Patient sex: M
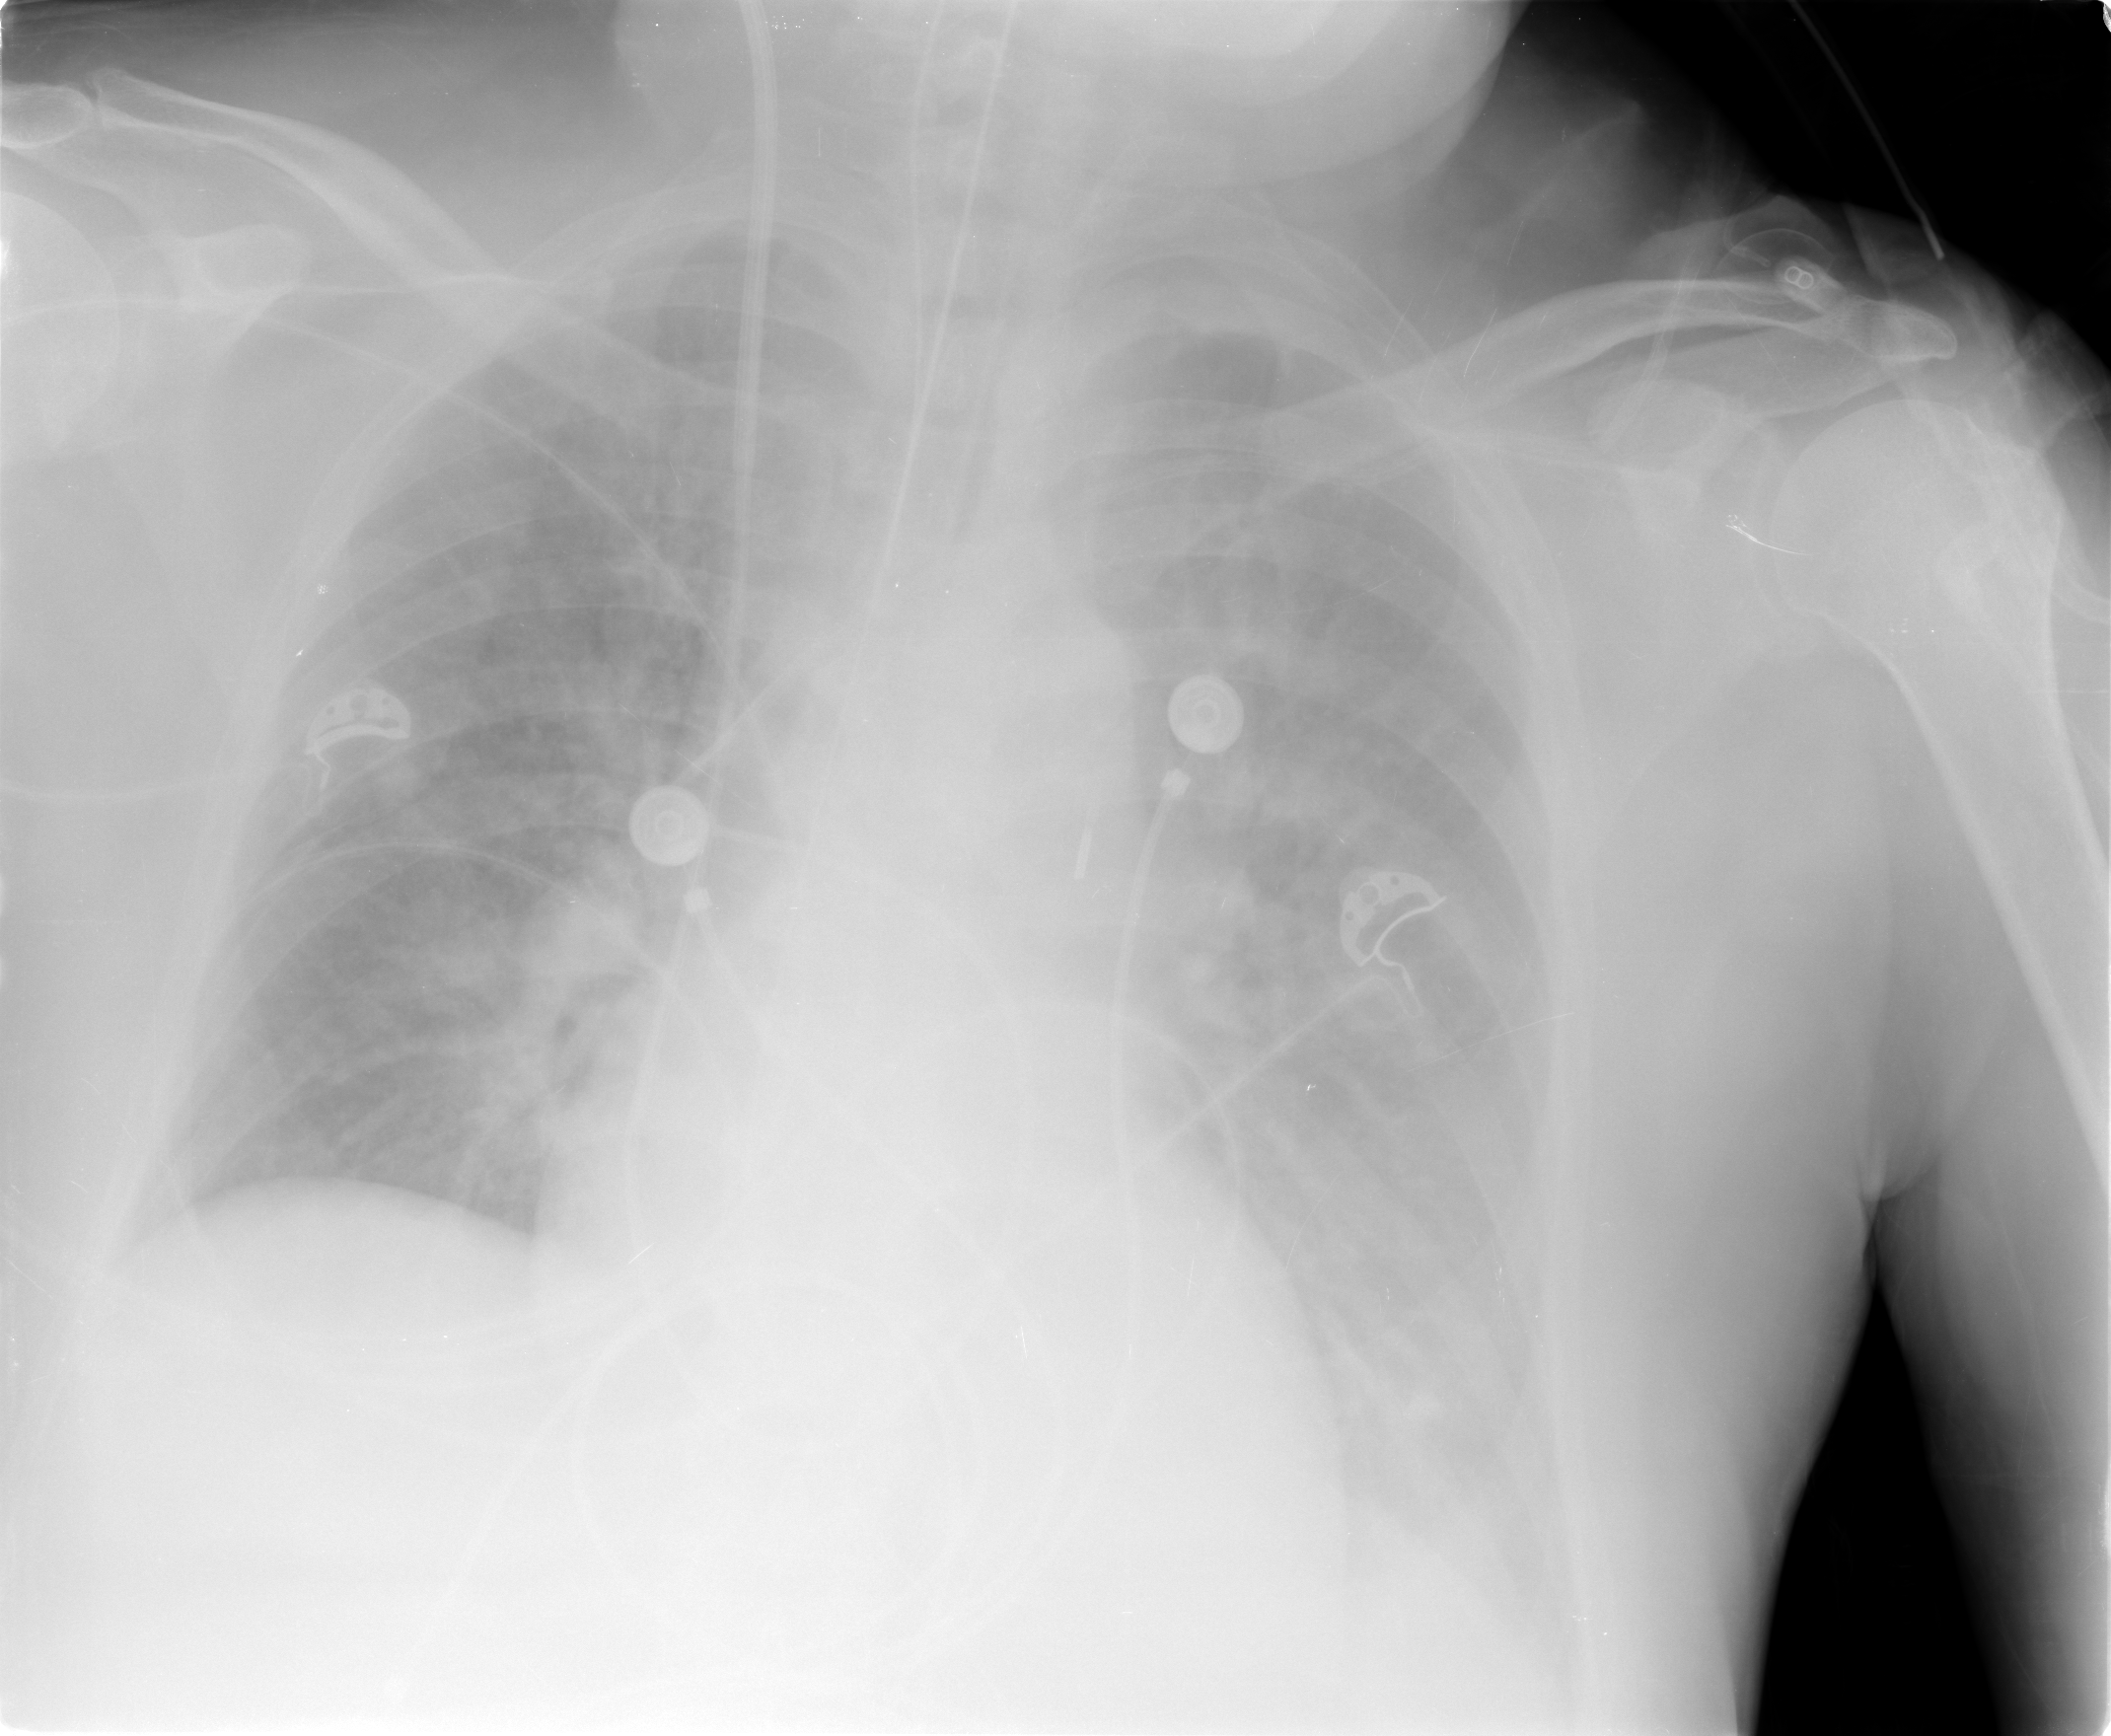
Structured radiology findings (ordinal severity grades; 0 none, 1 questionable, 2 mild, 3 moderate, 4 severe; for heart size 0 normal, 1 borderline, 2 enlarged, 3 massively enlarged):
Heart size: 1
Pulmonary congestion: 3
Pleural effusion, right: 2
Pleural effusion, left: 2
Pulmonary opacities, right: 2
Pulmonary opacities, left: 2
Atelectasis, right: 1
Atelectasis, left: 2